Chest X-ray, PA view. Patient: 28 years old, sex M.
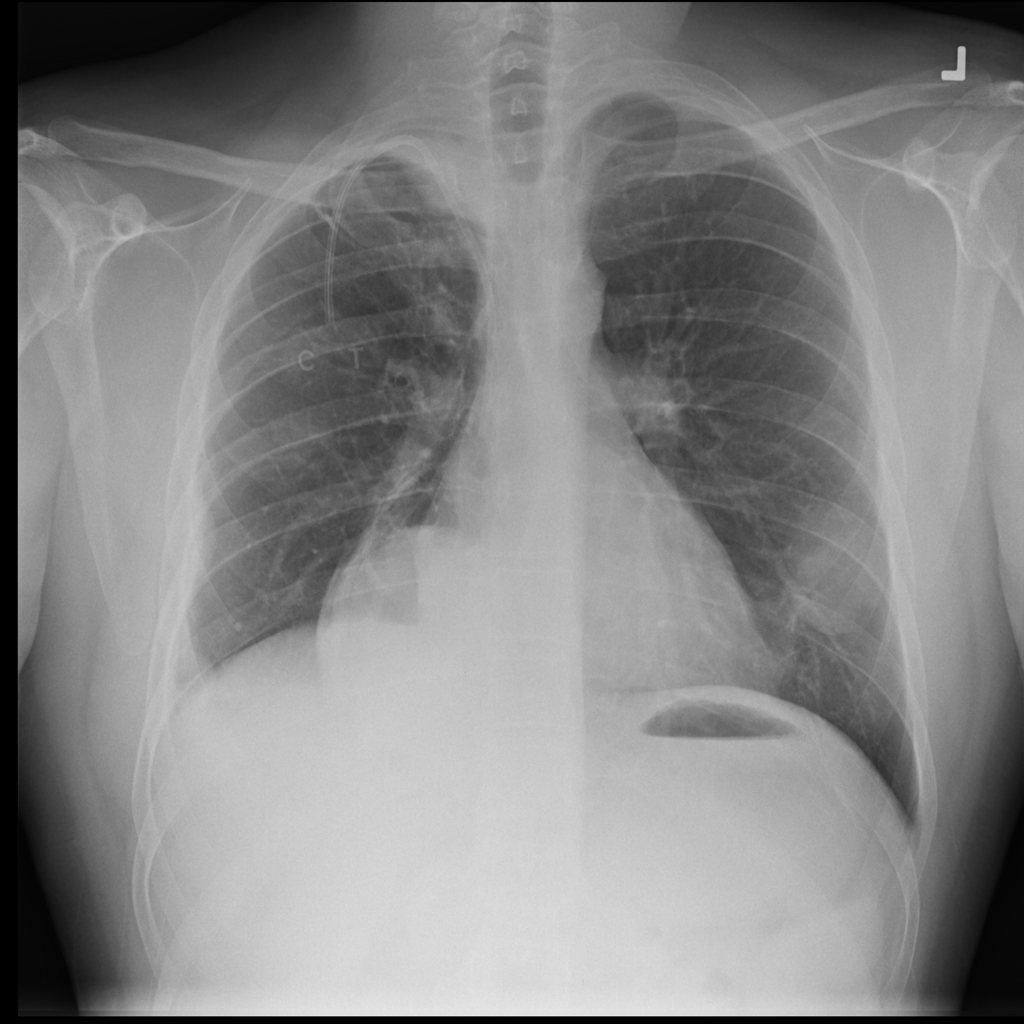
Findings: No Finding